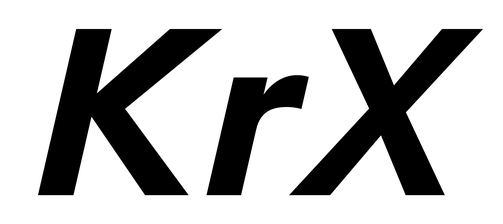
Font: InstrumentSans-Italic_Bold_Italic